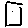
Label: square